Interaction volume radius: 5 \u00c5
Interaction volume height: 15 \u00c5
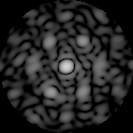
Disorder parameter: 0.59